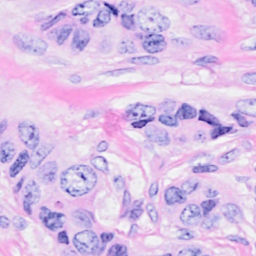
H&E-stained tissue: Breast